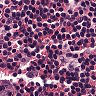
Metastatic tissue present: no